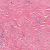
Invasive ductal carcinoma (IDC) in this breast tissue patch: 0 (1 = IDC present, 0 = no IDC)